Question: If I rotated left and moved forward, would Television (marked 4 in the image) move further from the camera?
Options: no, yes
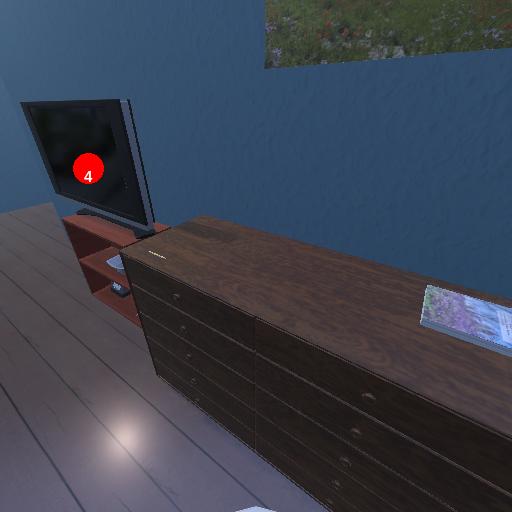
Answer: no